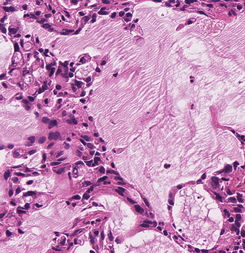
Tumor epithelial tissue: yes
Tumor-associated stroma tissue: no
Normal tissue: no